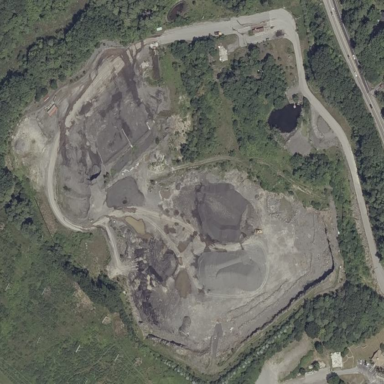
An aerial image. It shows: Quarry area.